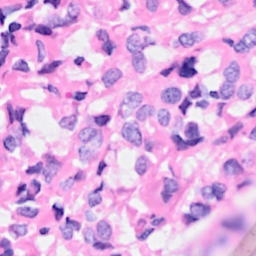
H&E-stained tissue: Breast